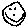
Label: smiley face